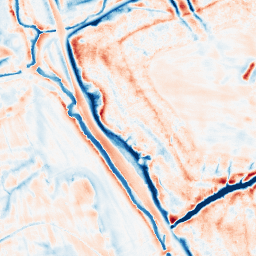
Category: edge_preserving
Decomposition family: bilateral
Decomposition parameters: d: 21
sigma_color: 75
sigma_space: 75
Upsampling method: lanczos
Upsampling parameters: scale: 4
Upsampling scale: 4